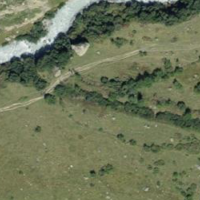
EUNIS habitat code: 23
Species observed at this site:
Sempervivum montanum